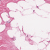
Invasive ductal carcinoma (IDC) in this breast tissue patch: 0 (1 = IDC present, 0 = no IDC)